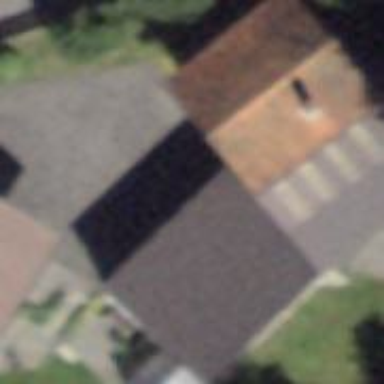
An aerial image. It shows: Garage building.